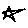
Label: star